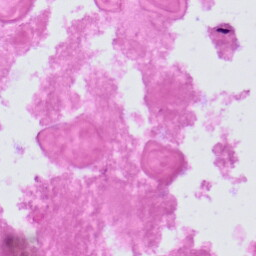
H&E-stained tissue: Prostate